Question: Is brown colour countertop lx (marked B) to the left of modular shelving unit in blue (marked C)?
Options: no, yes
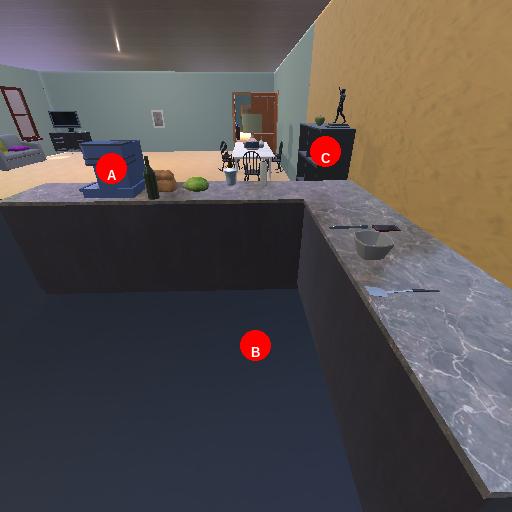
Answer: no